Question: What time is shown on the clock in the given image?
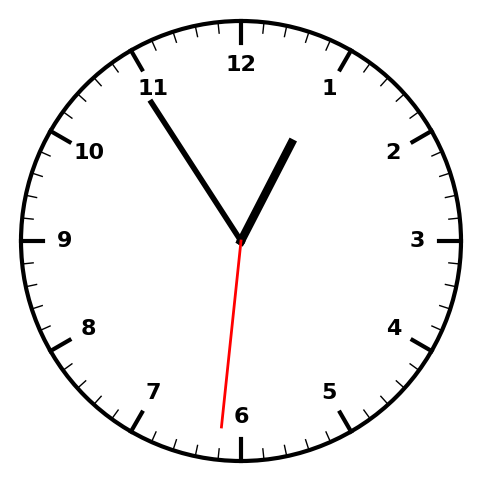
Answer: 12:54:31